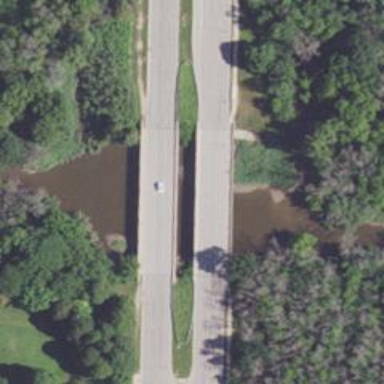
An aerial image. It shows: Primary highway bridge.